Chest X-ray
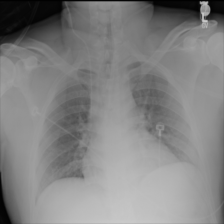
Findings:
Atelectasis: negative
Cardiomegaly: negative
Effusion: negative
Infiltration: negative
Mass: negative
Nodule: negative
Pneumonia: negative
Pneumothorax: negative
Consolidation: negative
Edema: negative
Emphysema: negative
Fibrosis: negative
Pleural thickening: negative
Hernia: negative